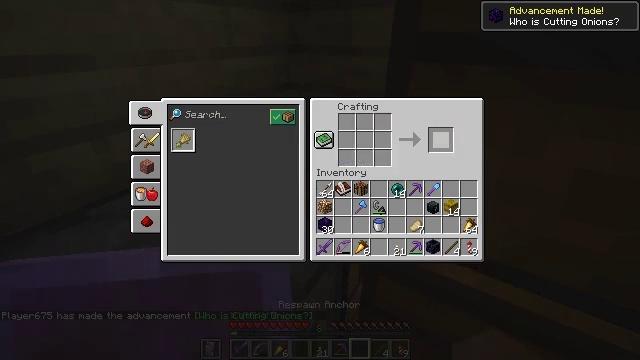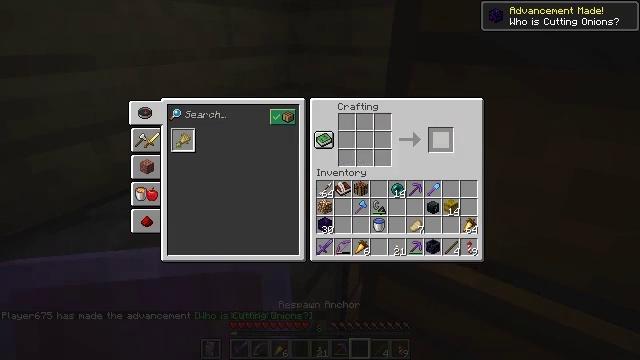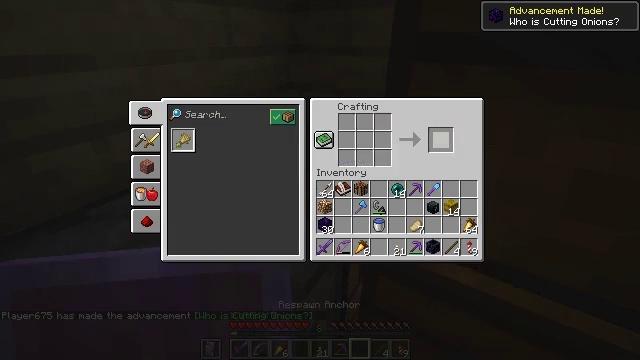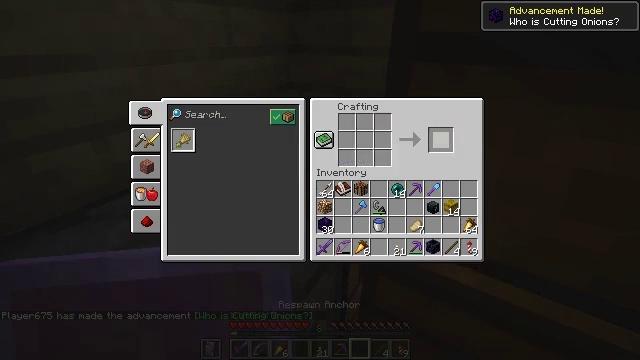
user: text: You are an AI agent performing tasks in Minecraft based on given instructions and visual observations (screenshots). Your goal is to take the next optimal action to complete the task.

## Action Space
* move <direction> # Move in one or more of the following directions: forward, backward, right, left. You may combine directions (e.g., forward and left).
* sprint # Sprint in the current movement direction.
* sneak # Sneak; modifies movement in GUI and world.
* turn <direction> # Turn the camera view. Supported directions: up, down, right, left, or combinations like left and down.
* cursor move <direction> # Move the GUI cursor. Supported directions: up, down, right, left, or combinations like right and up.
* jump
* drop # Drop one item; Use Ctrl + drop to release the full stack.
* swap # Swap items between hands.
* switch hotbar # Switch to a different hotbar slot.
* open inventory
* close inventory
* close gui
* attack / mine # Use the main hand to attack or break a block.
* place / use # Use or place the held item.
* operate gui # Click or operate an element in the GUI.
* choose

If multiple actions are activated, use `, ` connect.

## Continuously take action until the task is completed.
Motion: motion action
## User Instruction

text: Craft a respawn anchor.
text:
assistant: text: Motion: sneak
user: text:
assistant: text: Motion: sneak
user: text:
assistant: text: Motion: no_op
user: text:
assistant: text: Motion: no_op